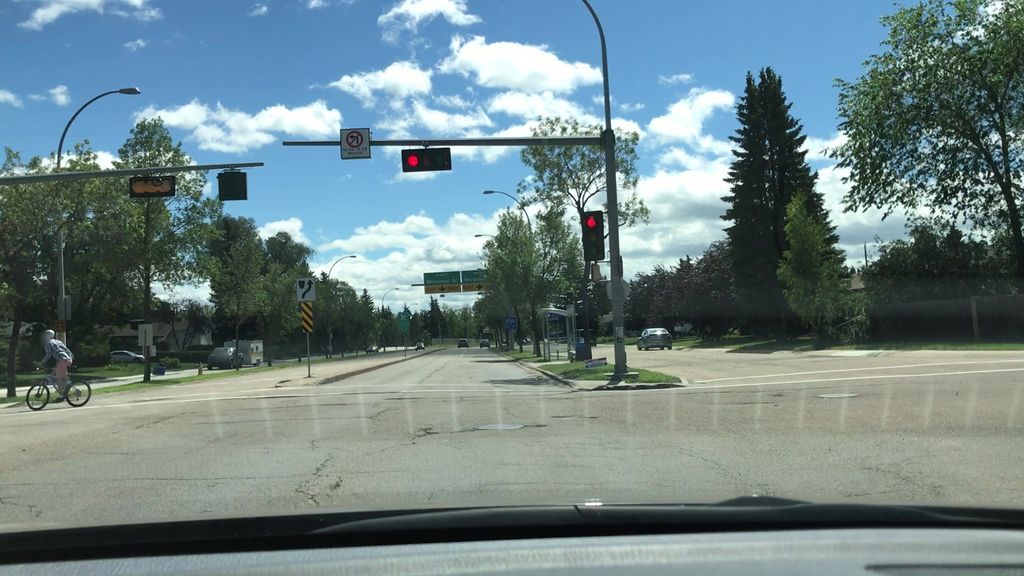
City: edmonton